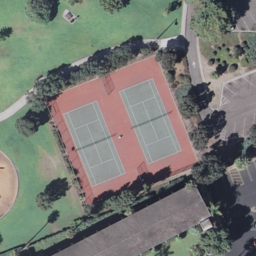
Label: tennis court